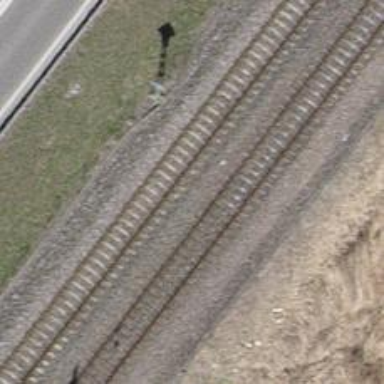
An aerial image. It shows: Railway milestone.